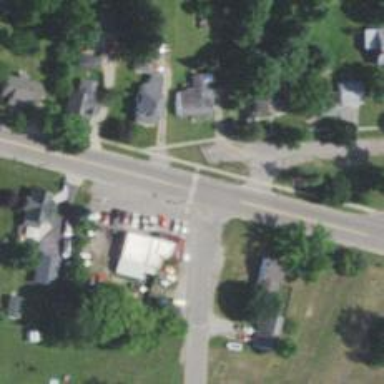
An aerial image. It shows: Marked road crossing.